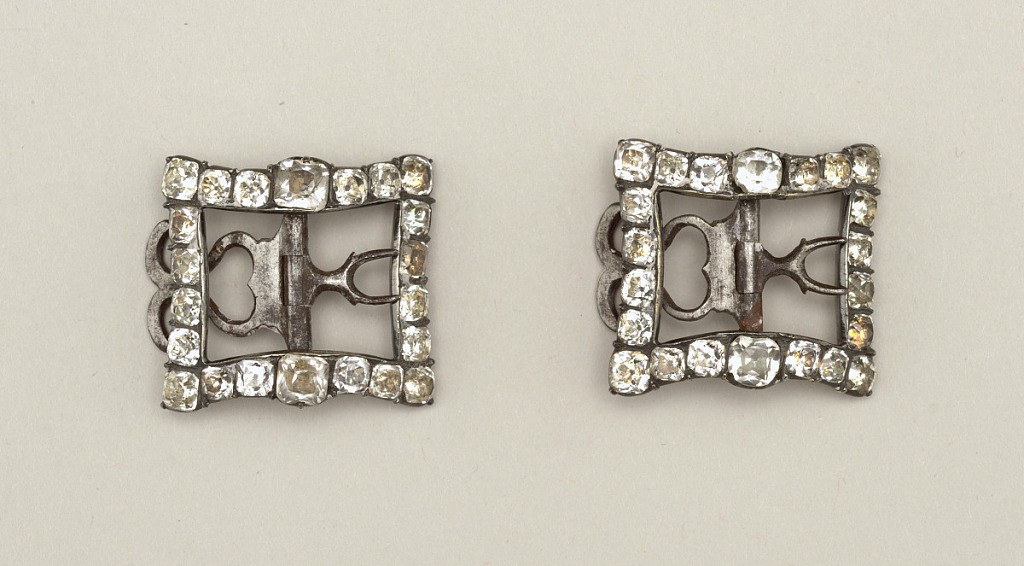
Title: Pair of knee buckles
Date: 18th century
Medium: Steel, rock-crystal, foil back.
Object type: Buckles
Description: Buckles with square frames of foil-backed rock crystal set in steel; prongs and fasteners of steel.